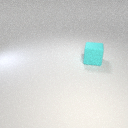
large cyan rubber cube